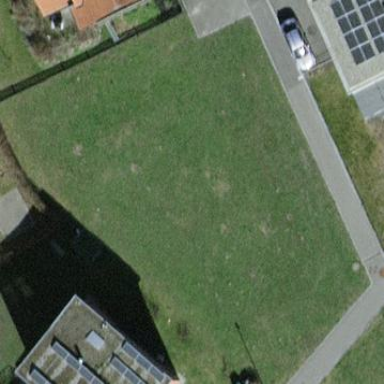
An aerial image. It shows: Area covered with grass.